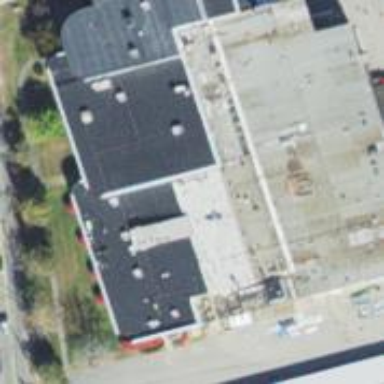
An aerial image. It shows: Commercial building.